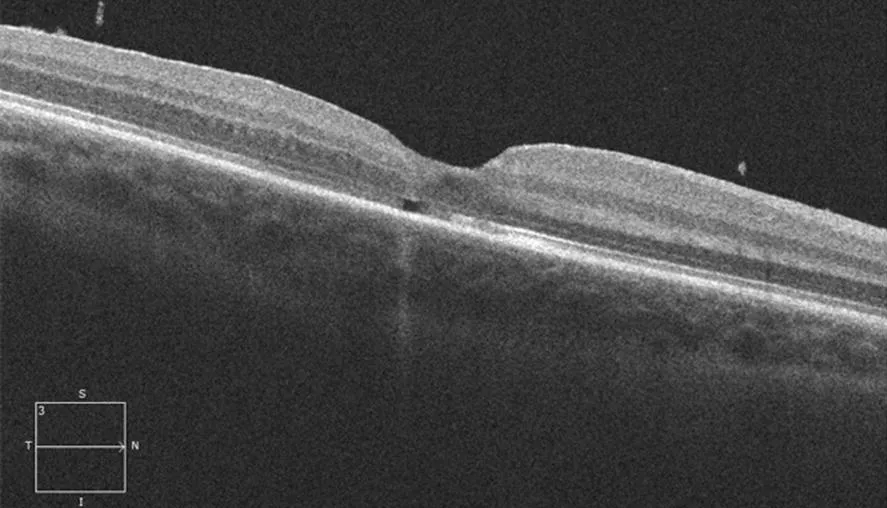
Horizontal high definition spectral domain OCT of the right eye 1 month post operatively shows further improvement in macular architecture.
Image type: ophthalmic_imaging (oct)